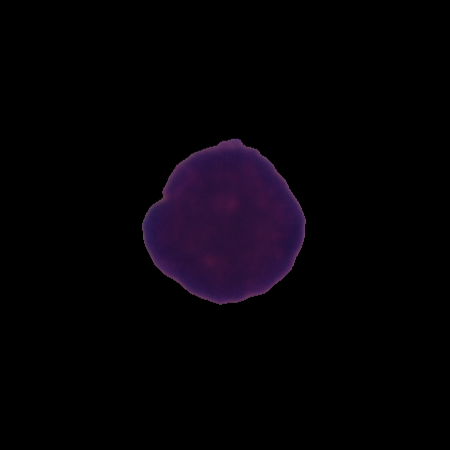
Label: healthy